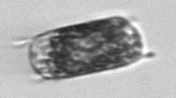
Label: Hemiaulus